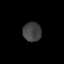
Tissue: lung
Cell type: Epithelial cells
Senescence score: 0.2422
Nuclear area (px): 346
Mean DAPI intensity: 65.919